Interaction volume radius: 10 \u00c5
Interaction volume height: 20 \u00c5
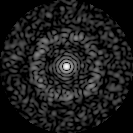
Disorder parameter: 0.8576